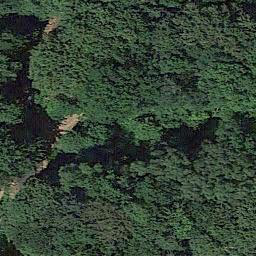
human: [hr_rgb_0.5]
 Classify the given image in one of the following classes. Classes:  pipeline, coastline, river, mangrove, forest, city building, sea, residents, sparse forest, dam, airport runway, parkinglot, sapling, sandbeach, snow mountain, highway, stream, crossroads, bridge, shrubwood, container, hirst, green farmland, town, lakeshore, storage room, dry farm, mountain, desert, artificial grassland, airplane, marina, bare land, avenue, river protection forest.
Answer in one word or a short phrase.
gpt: forest